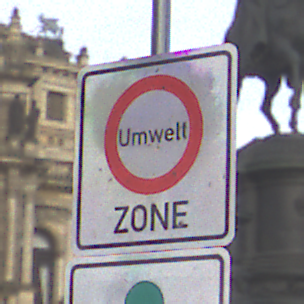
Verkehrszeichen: BeginnUmweltzone
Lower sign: FreistellungVomVerkehrsverbot3
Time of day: MorningAfternoon
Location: Outdoor (Urban)
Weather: PartlyCloudy
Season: NotSpecified
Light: Natural